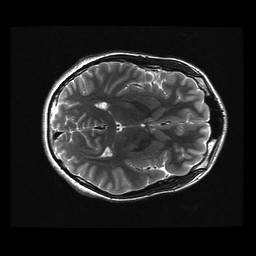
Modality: T2w
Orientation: axial
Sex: male
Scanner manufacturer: ge
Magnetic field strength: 3 T
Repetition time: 5 s
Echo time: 0.1017 s